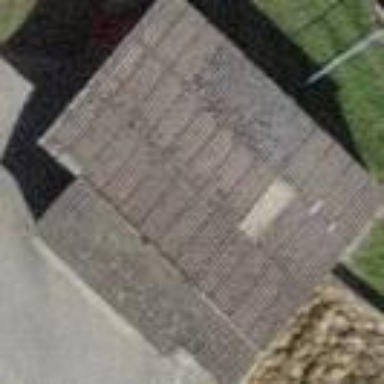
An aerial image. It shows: Shed.